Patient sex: M
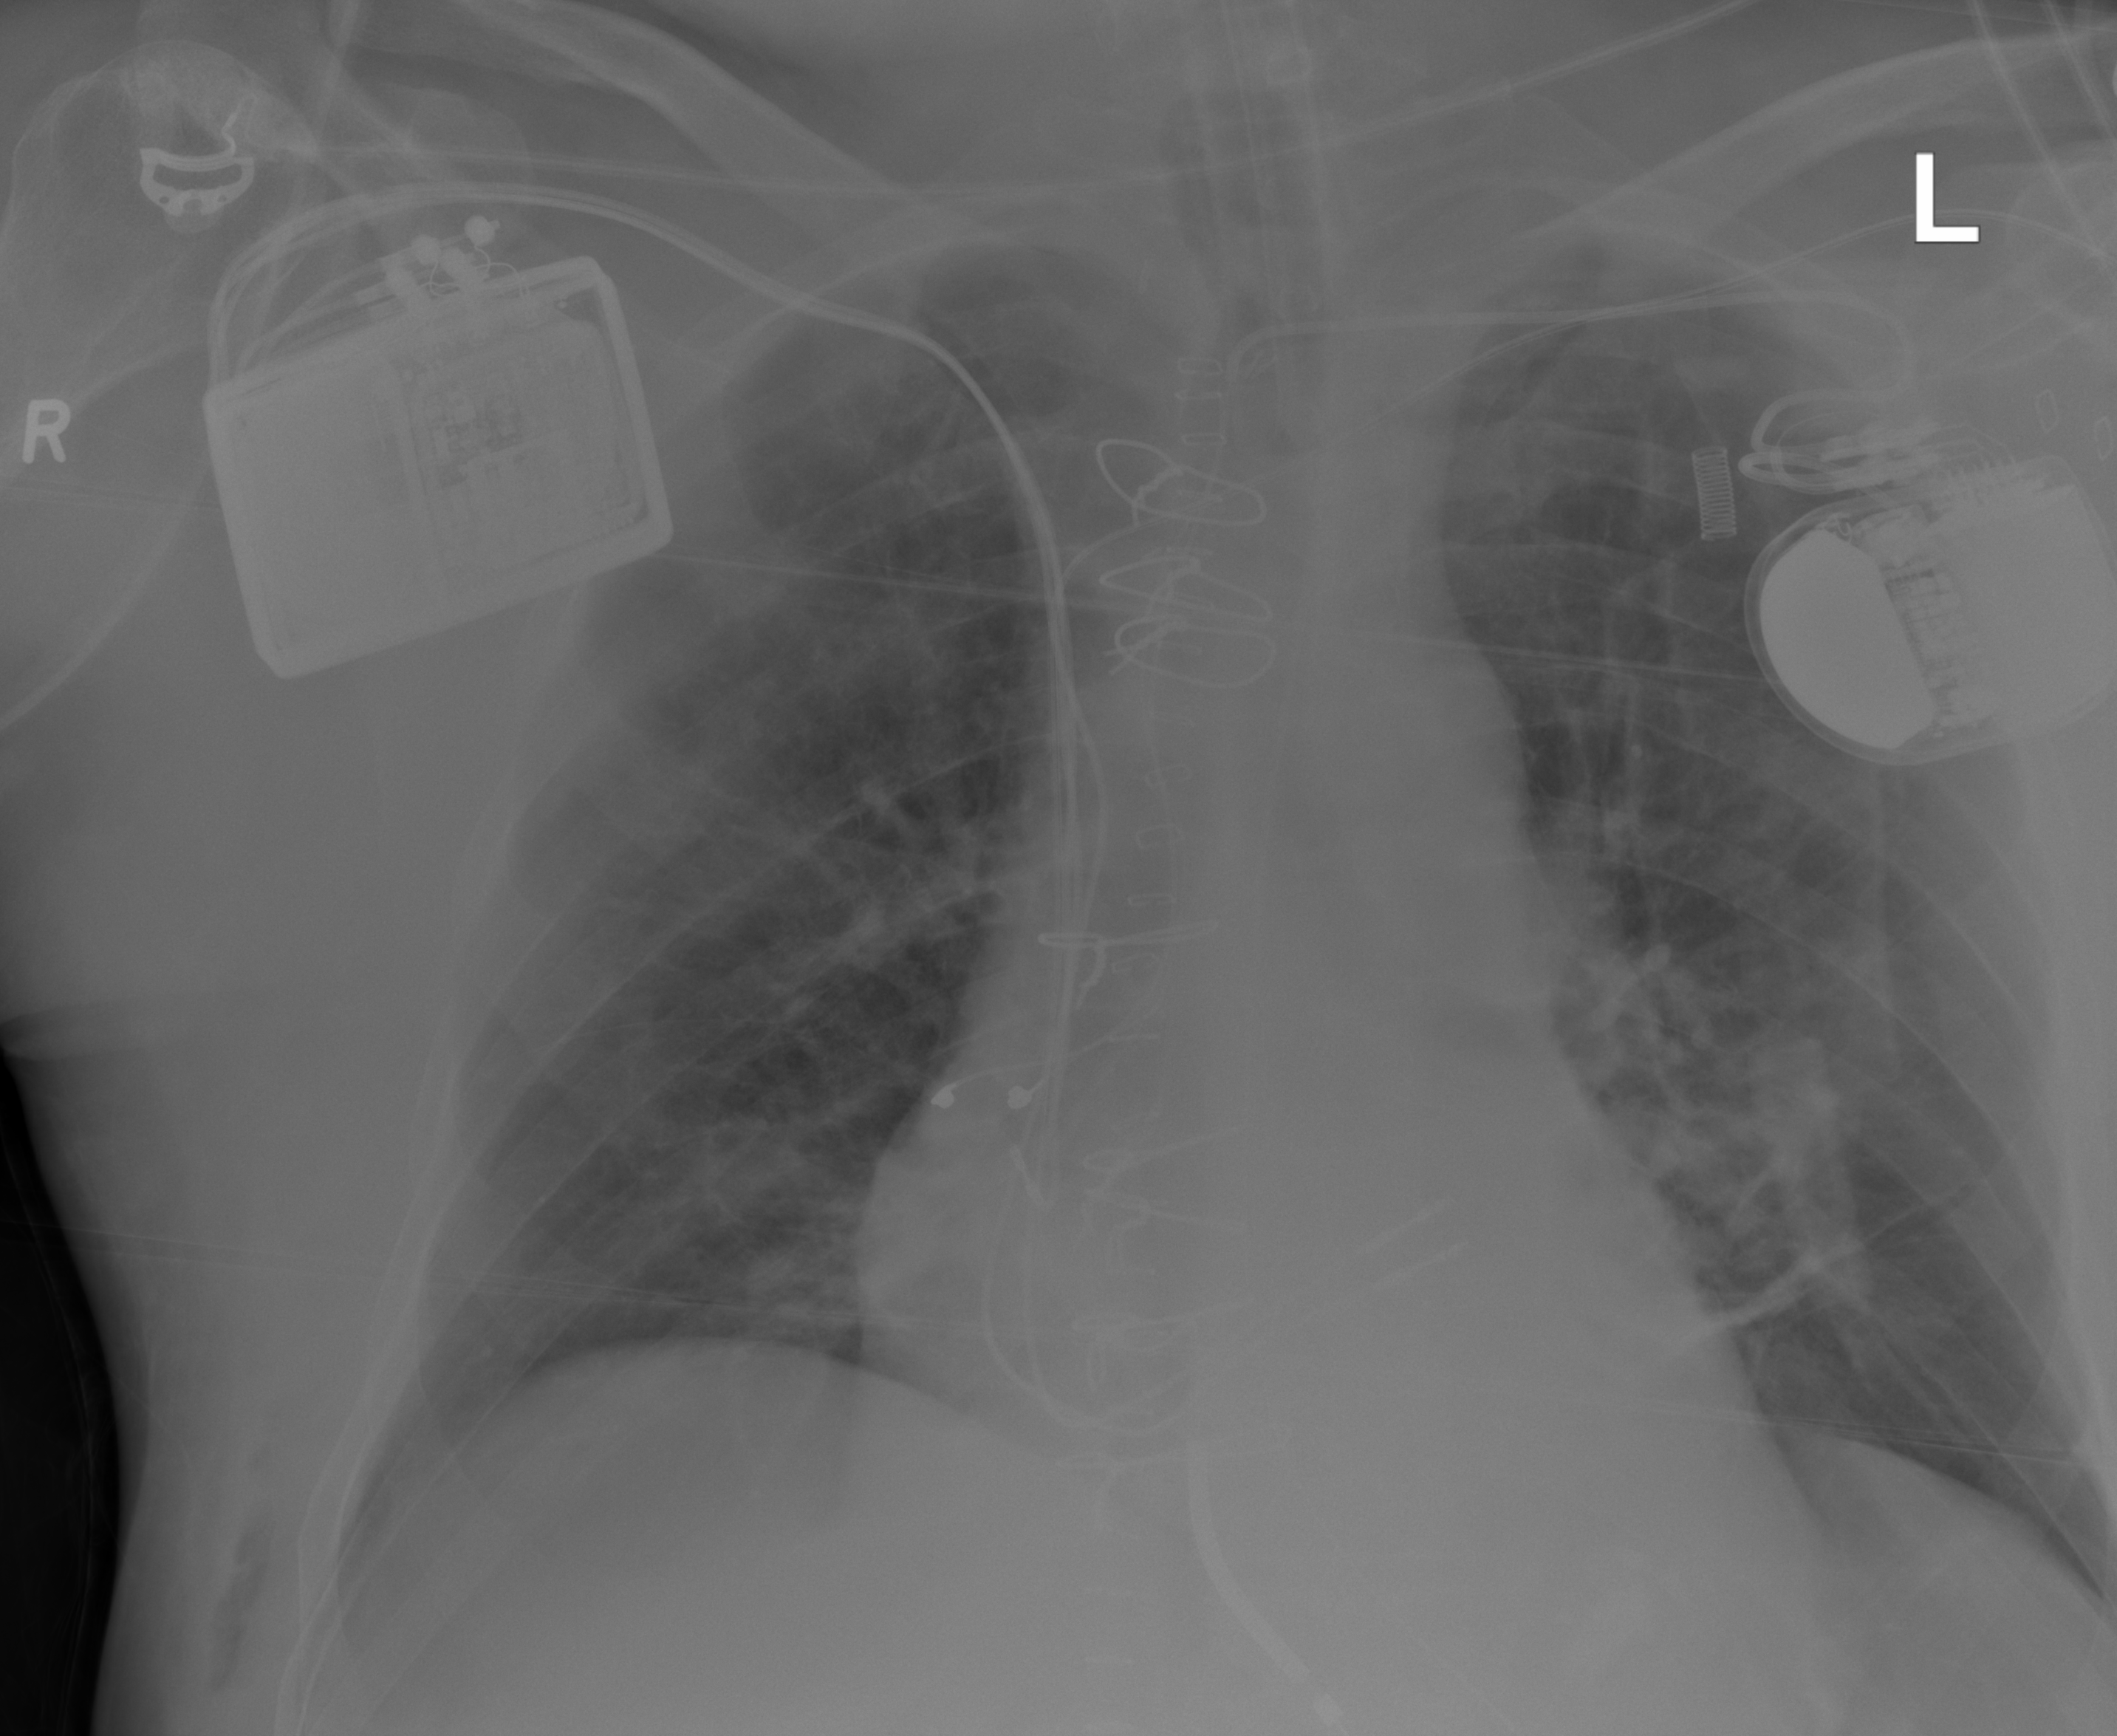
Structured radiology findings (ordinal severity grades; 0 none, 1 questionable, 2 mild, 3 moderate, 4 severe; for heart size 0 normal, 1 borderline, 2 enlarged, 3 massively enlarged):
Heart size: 0
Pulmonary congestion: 0
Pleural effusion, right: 0
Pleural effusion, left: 0
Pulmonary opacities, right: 2
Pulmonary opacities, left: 0
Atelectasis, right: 2
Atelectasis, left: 0